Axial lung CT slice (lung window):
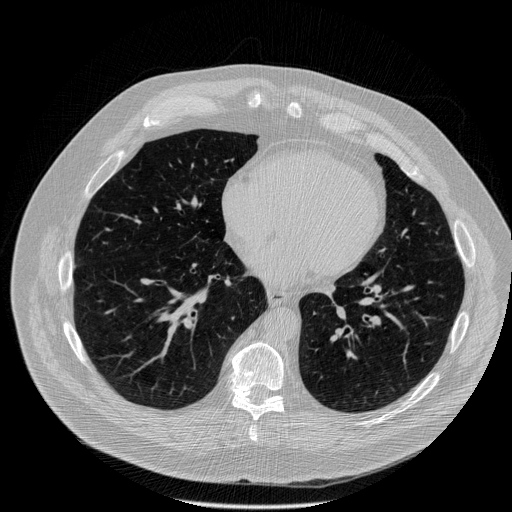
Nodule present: no